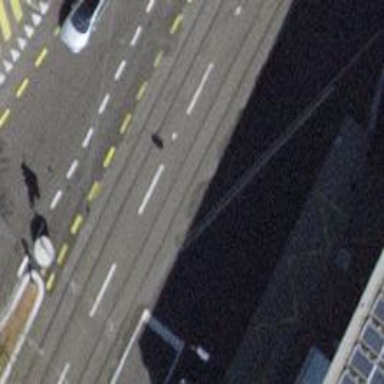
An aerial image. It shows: Primary link road with asphalt surface.